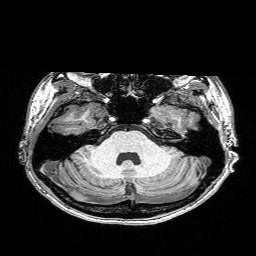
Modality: T1w
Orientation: coronal
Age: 25
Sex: female
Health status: healthy
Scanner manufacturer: siemens
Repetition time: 2.53 s
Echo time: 0.00332 s